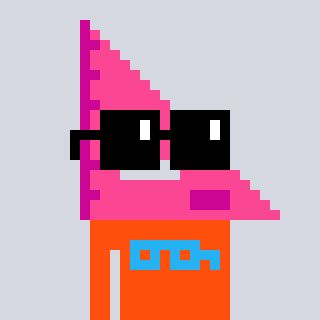
a pixel art character with square black sunglasses, a squadron ruler-shaped head and a orange-colored body on a cool background